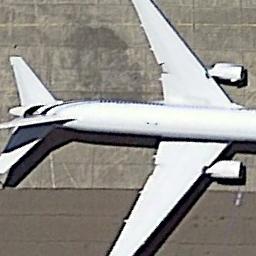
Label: airplane